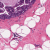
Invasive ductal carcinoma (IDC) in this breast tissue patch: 0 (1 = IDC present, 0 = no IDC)